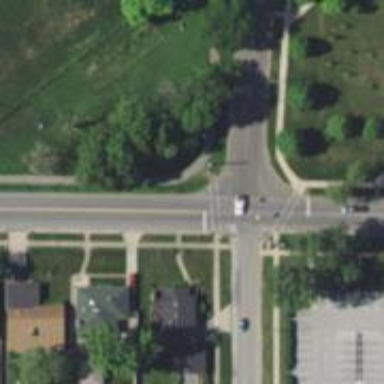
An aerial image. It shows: Crossing with line markings on the road.